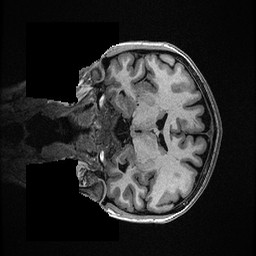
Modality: T1w
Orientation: coronal
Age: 36
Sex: female
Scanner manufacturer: ge
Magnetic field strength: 3 T
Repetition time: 0.006952 s
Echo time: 0.00292 s